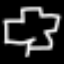
Label: octagon